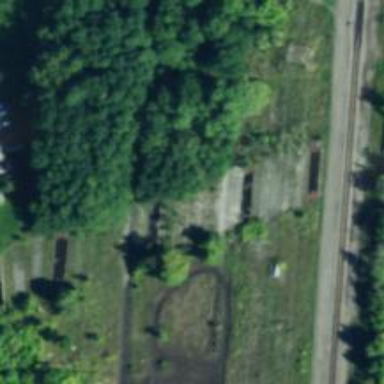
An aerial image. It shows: Abandoned railway.